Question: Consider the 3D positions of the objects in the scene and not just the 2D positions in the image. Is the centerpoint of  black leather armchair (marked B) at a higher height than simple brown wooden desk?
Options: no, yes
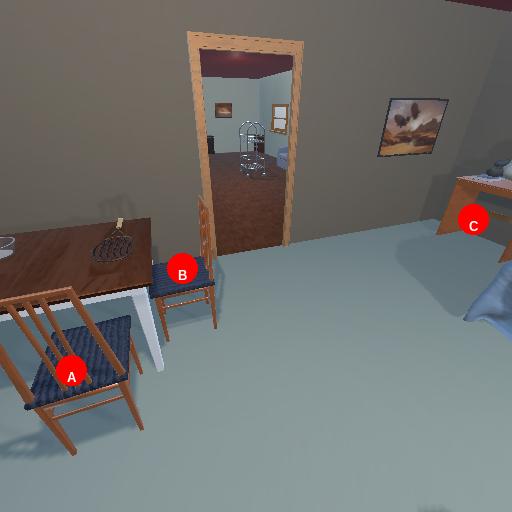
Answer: no